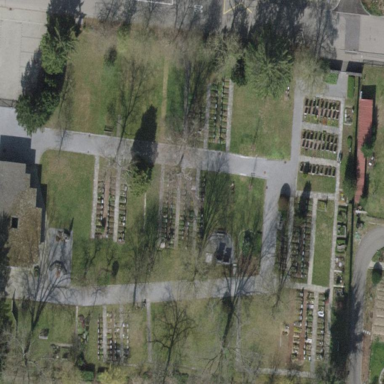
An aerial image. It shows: Cemetery.